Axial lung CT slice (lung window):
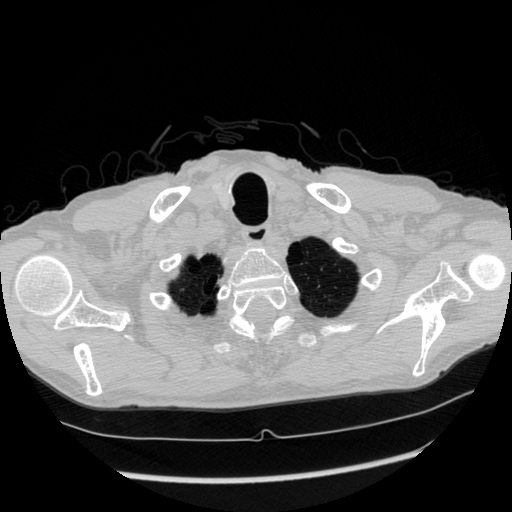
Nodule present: no